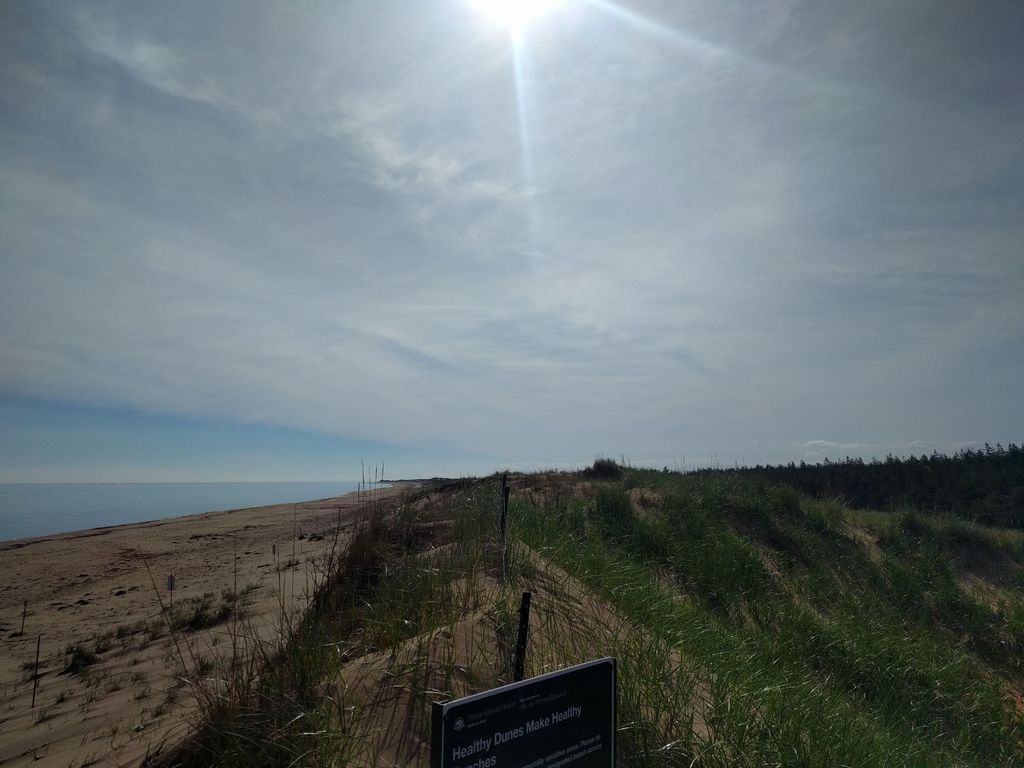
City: charlottetown